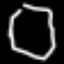
Label: octagon